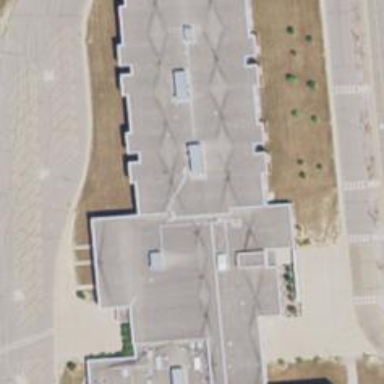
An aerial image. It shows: School.